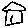
Label: house